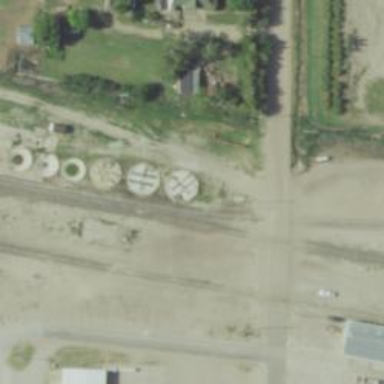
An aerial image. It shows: Railway siding with rails.